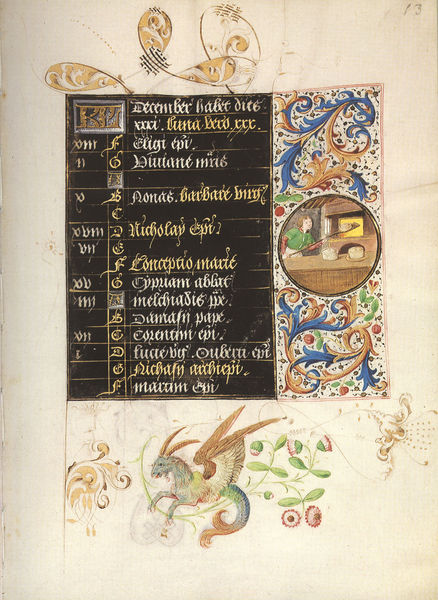
Titel: Stundenbuch der Maria von Burgund
Künstler: Liévin van Lathem
Institution: Wien, Österreichische Nationalbibliothek
Schlagwörter: mann, vogel, grün, blumen, bunt, schwarz, alt, bild, ofen, schrift, tafel, ornamente, verzierung, brot, buch, illustration, text, bäcker, ziege, kalender, backofen, fabeltier, buch text, trxt